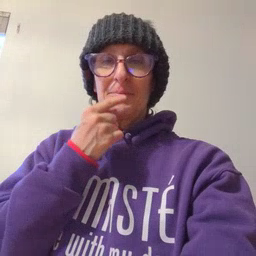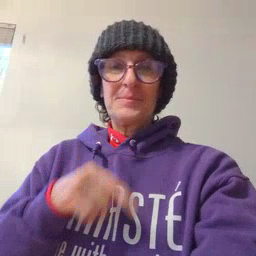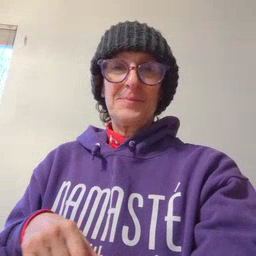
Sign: lips